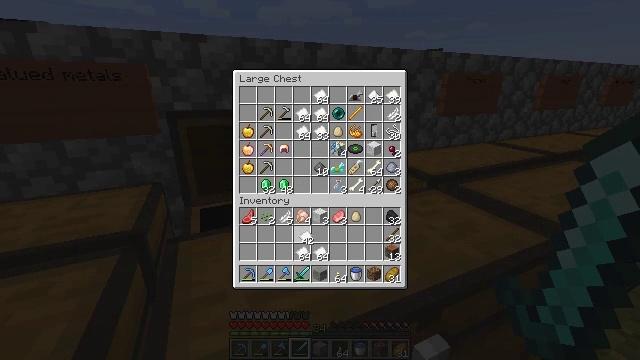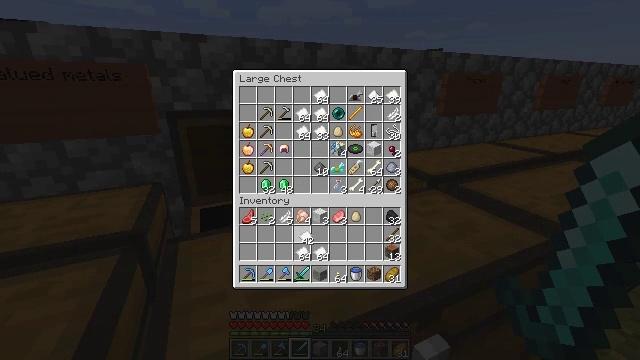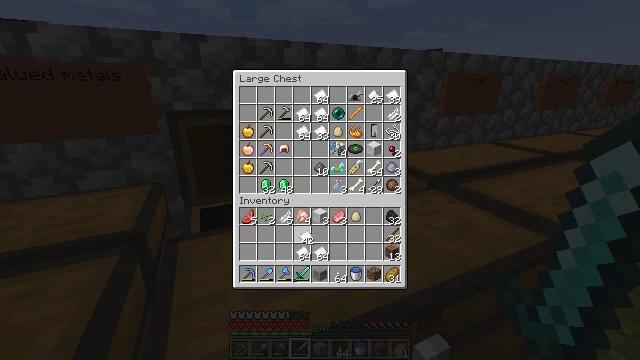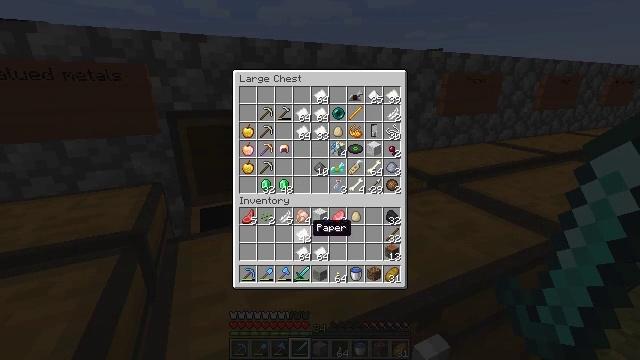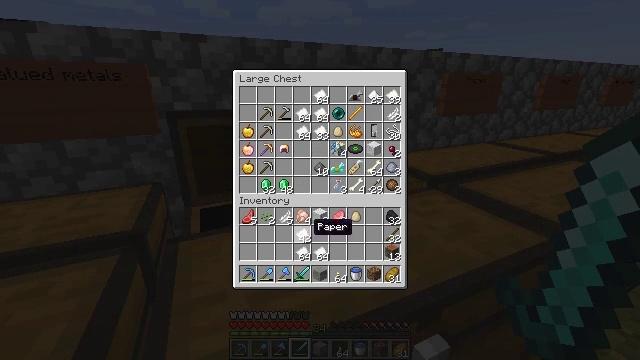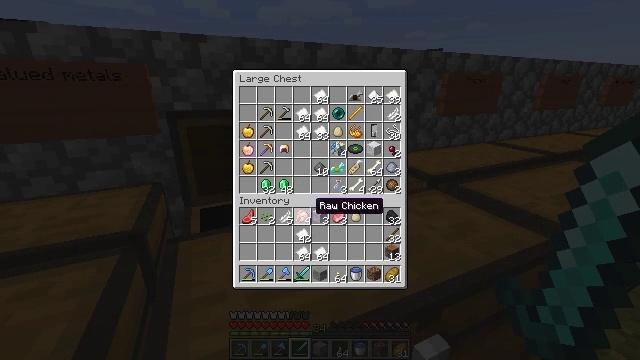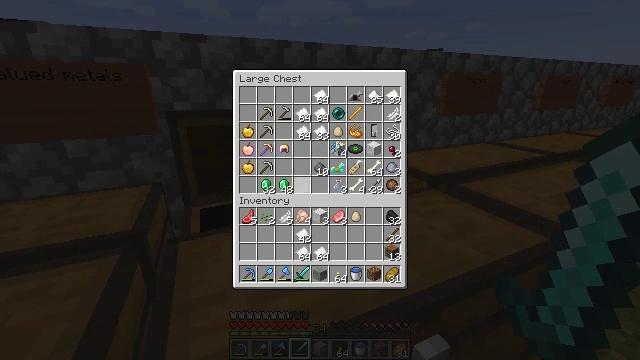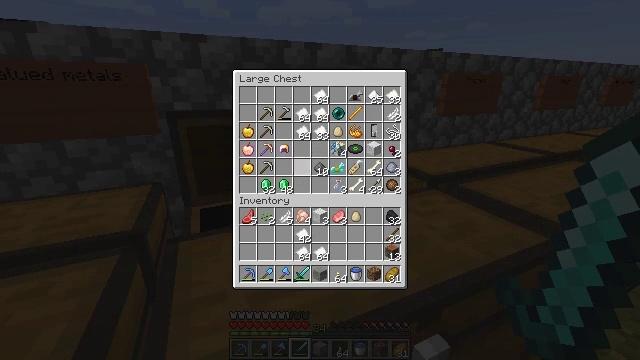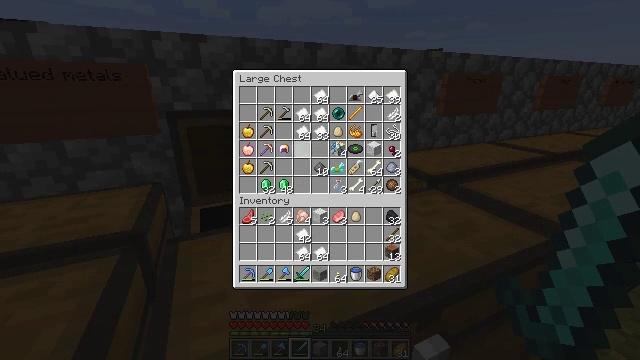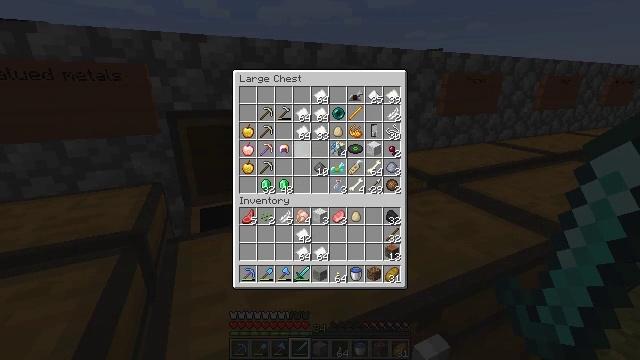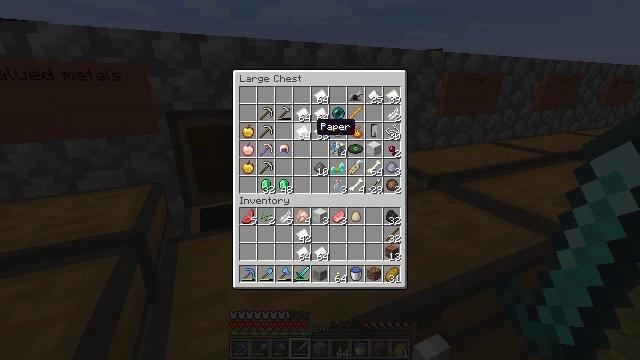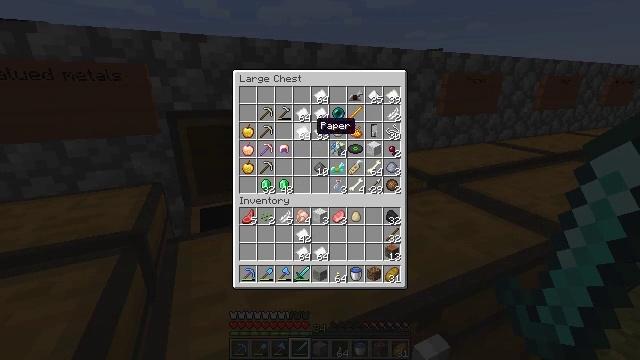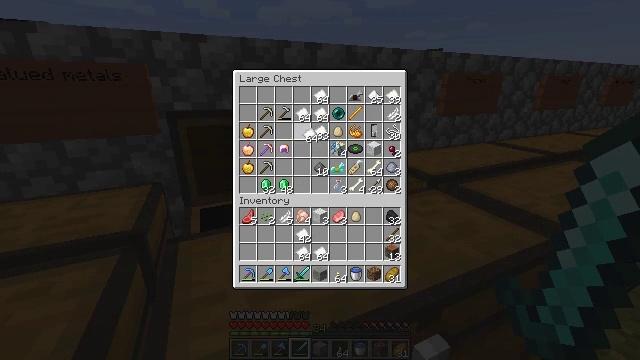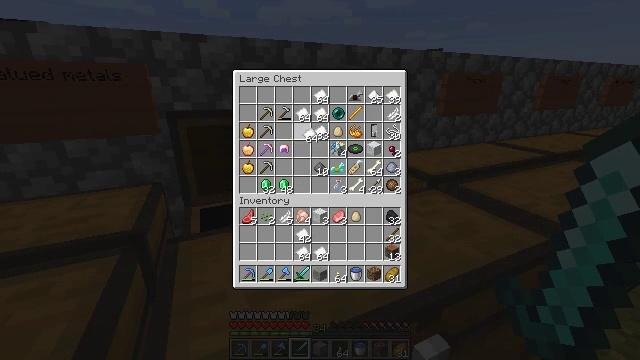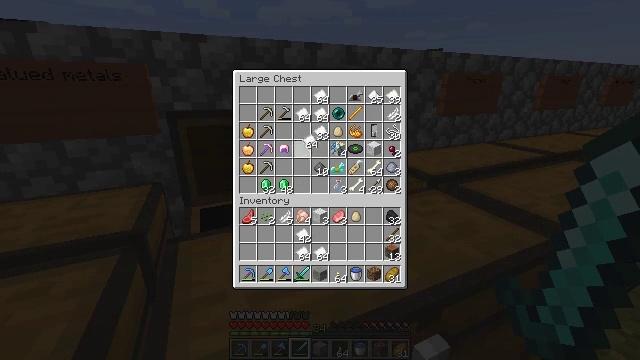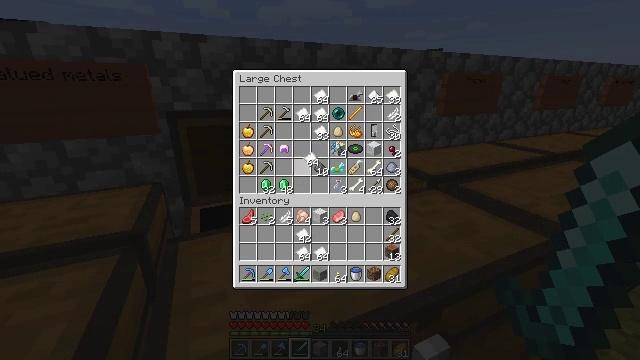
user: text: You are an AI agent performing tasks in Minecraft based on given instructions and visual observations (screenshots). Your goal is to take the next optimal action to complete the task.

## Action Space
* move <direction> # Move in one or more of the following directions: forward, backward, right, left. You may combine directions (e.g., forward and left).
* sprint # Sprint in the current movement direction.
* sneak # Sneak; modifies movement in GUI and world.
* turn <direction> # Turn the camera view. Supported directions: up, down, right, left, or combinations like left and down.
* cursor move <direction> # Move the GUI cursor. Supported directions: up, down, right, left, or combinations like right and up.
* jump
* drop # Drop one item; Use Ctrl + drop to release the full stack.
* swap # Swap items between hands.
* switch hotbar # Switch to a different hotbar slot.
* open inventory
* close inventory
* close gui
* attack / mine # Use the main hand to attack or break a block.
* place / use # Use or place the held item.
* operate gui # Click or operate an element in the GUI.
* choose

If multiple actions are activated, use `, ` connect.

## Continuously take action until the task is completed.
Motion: motion action
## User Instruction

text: Open the crafting table to craft melon seeds.
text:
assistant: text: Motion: operate gui
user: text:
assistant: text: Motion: operate gui
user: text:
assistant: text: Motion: no_op
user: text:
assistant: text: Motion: no_op
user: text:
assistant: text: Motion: cursor move up
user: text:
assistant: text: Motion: cursor move up
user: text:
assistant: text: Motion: cursor move up
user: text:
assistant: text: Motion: cursor move up
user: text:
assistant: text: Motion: cursor move up
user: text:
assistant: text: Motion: cursor move up
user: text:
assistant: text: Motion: no_op
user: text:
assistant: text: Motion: operate gui
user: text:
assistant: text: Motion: operate gui
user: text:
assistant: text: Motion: operate gui
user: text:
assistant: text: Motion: cursor move down
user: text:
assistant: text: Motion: cursor move right and down
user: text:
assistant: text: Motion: cursor move down
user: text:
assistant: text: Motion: no_op
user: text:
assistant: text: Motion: no_op
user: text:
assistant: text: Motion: no_op
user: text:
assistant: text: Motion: no_op
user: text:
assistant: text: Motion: operate gui
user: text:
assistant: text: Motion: operate gui
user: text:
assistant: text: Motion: operate gui
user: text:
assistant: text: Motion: no_op
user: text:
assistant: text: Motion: cursor move up
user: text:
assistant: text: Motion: cursor move up
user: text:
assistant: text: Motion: cursor move up
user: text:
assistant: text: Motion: cursor move up
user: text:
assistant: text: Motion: cursor move up